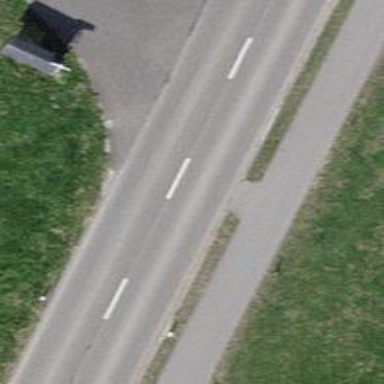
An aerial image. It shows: Asphalt cycleway.